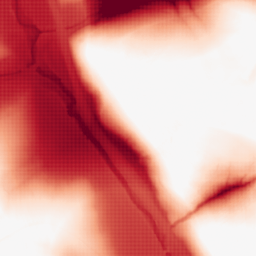
Category: morphological
Decomposition family: tophat
Decomposition parameters: size: 100
mode: black
Upsampling method: sinc_blackman
Upsampling parameters: scale: 2
kernel_size: 4
Upsampling scale: 2